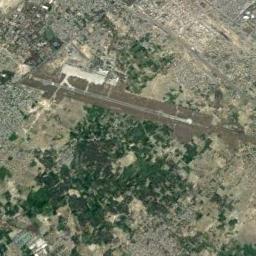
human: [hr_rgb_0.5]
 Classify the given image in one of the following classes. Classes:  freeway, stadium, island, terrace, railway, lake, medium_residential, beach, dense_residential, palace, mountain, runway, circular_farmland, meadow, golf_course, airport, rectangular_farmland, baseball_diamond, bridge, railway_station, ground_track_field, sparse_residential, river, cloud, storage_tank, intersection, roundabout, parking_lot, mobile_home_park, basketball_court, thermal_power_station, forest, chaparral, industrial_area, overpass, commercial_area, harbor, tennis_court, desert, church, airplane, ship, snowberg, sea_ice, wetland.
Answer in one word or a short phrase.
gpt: airport